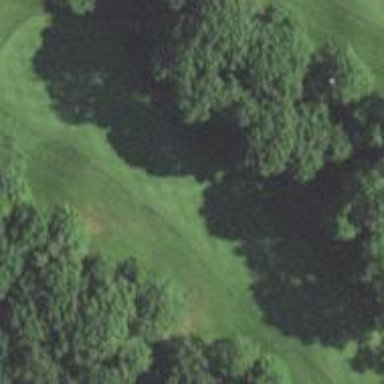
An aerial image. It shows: Golf fairway surrounded by grass.